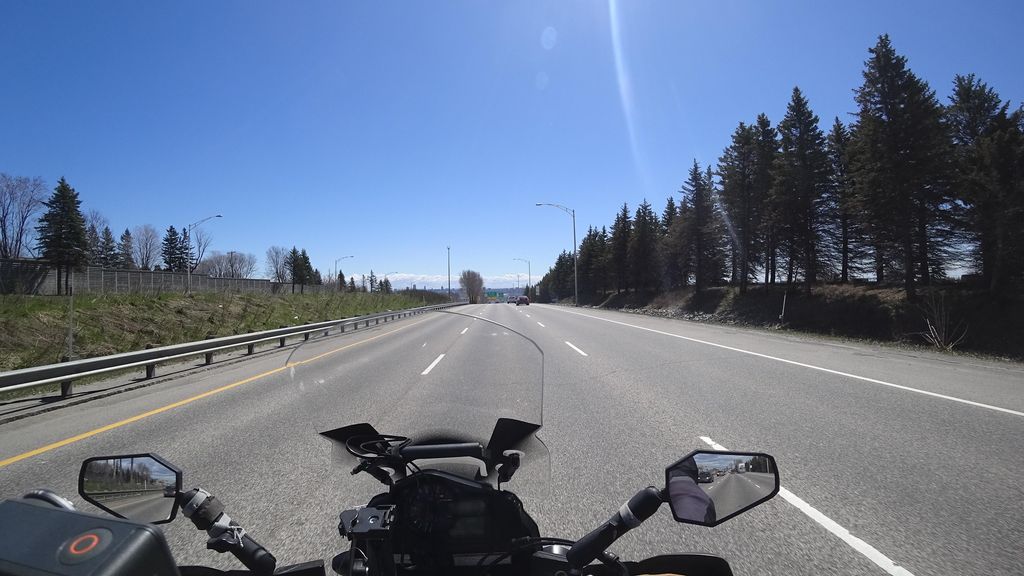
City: quebec_city